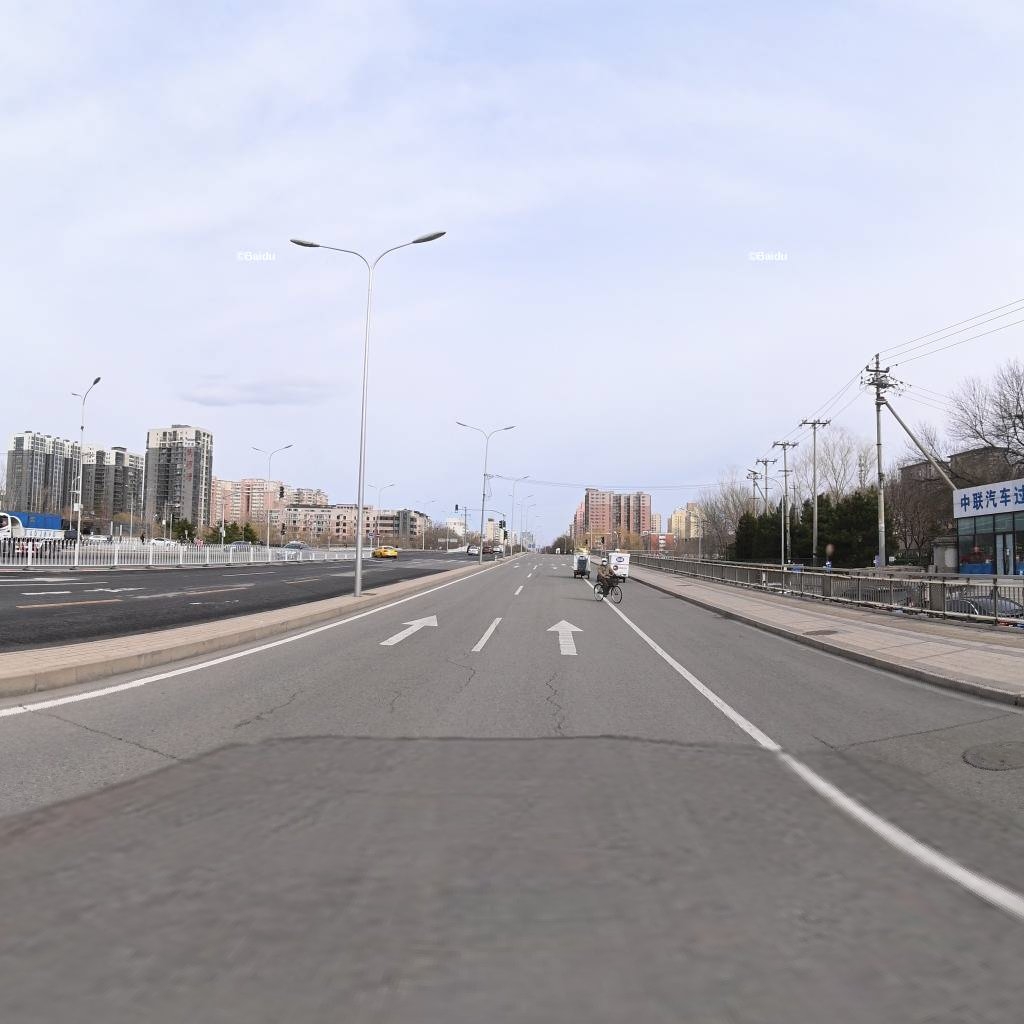
Region: Haidian
Road damage annotations: longitudinal crack, longitudinal crack, longitudinal crack, longitudinal crack, transverse crack, transverse crack, manhole cover, manhole cover